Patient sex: F
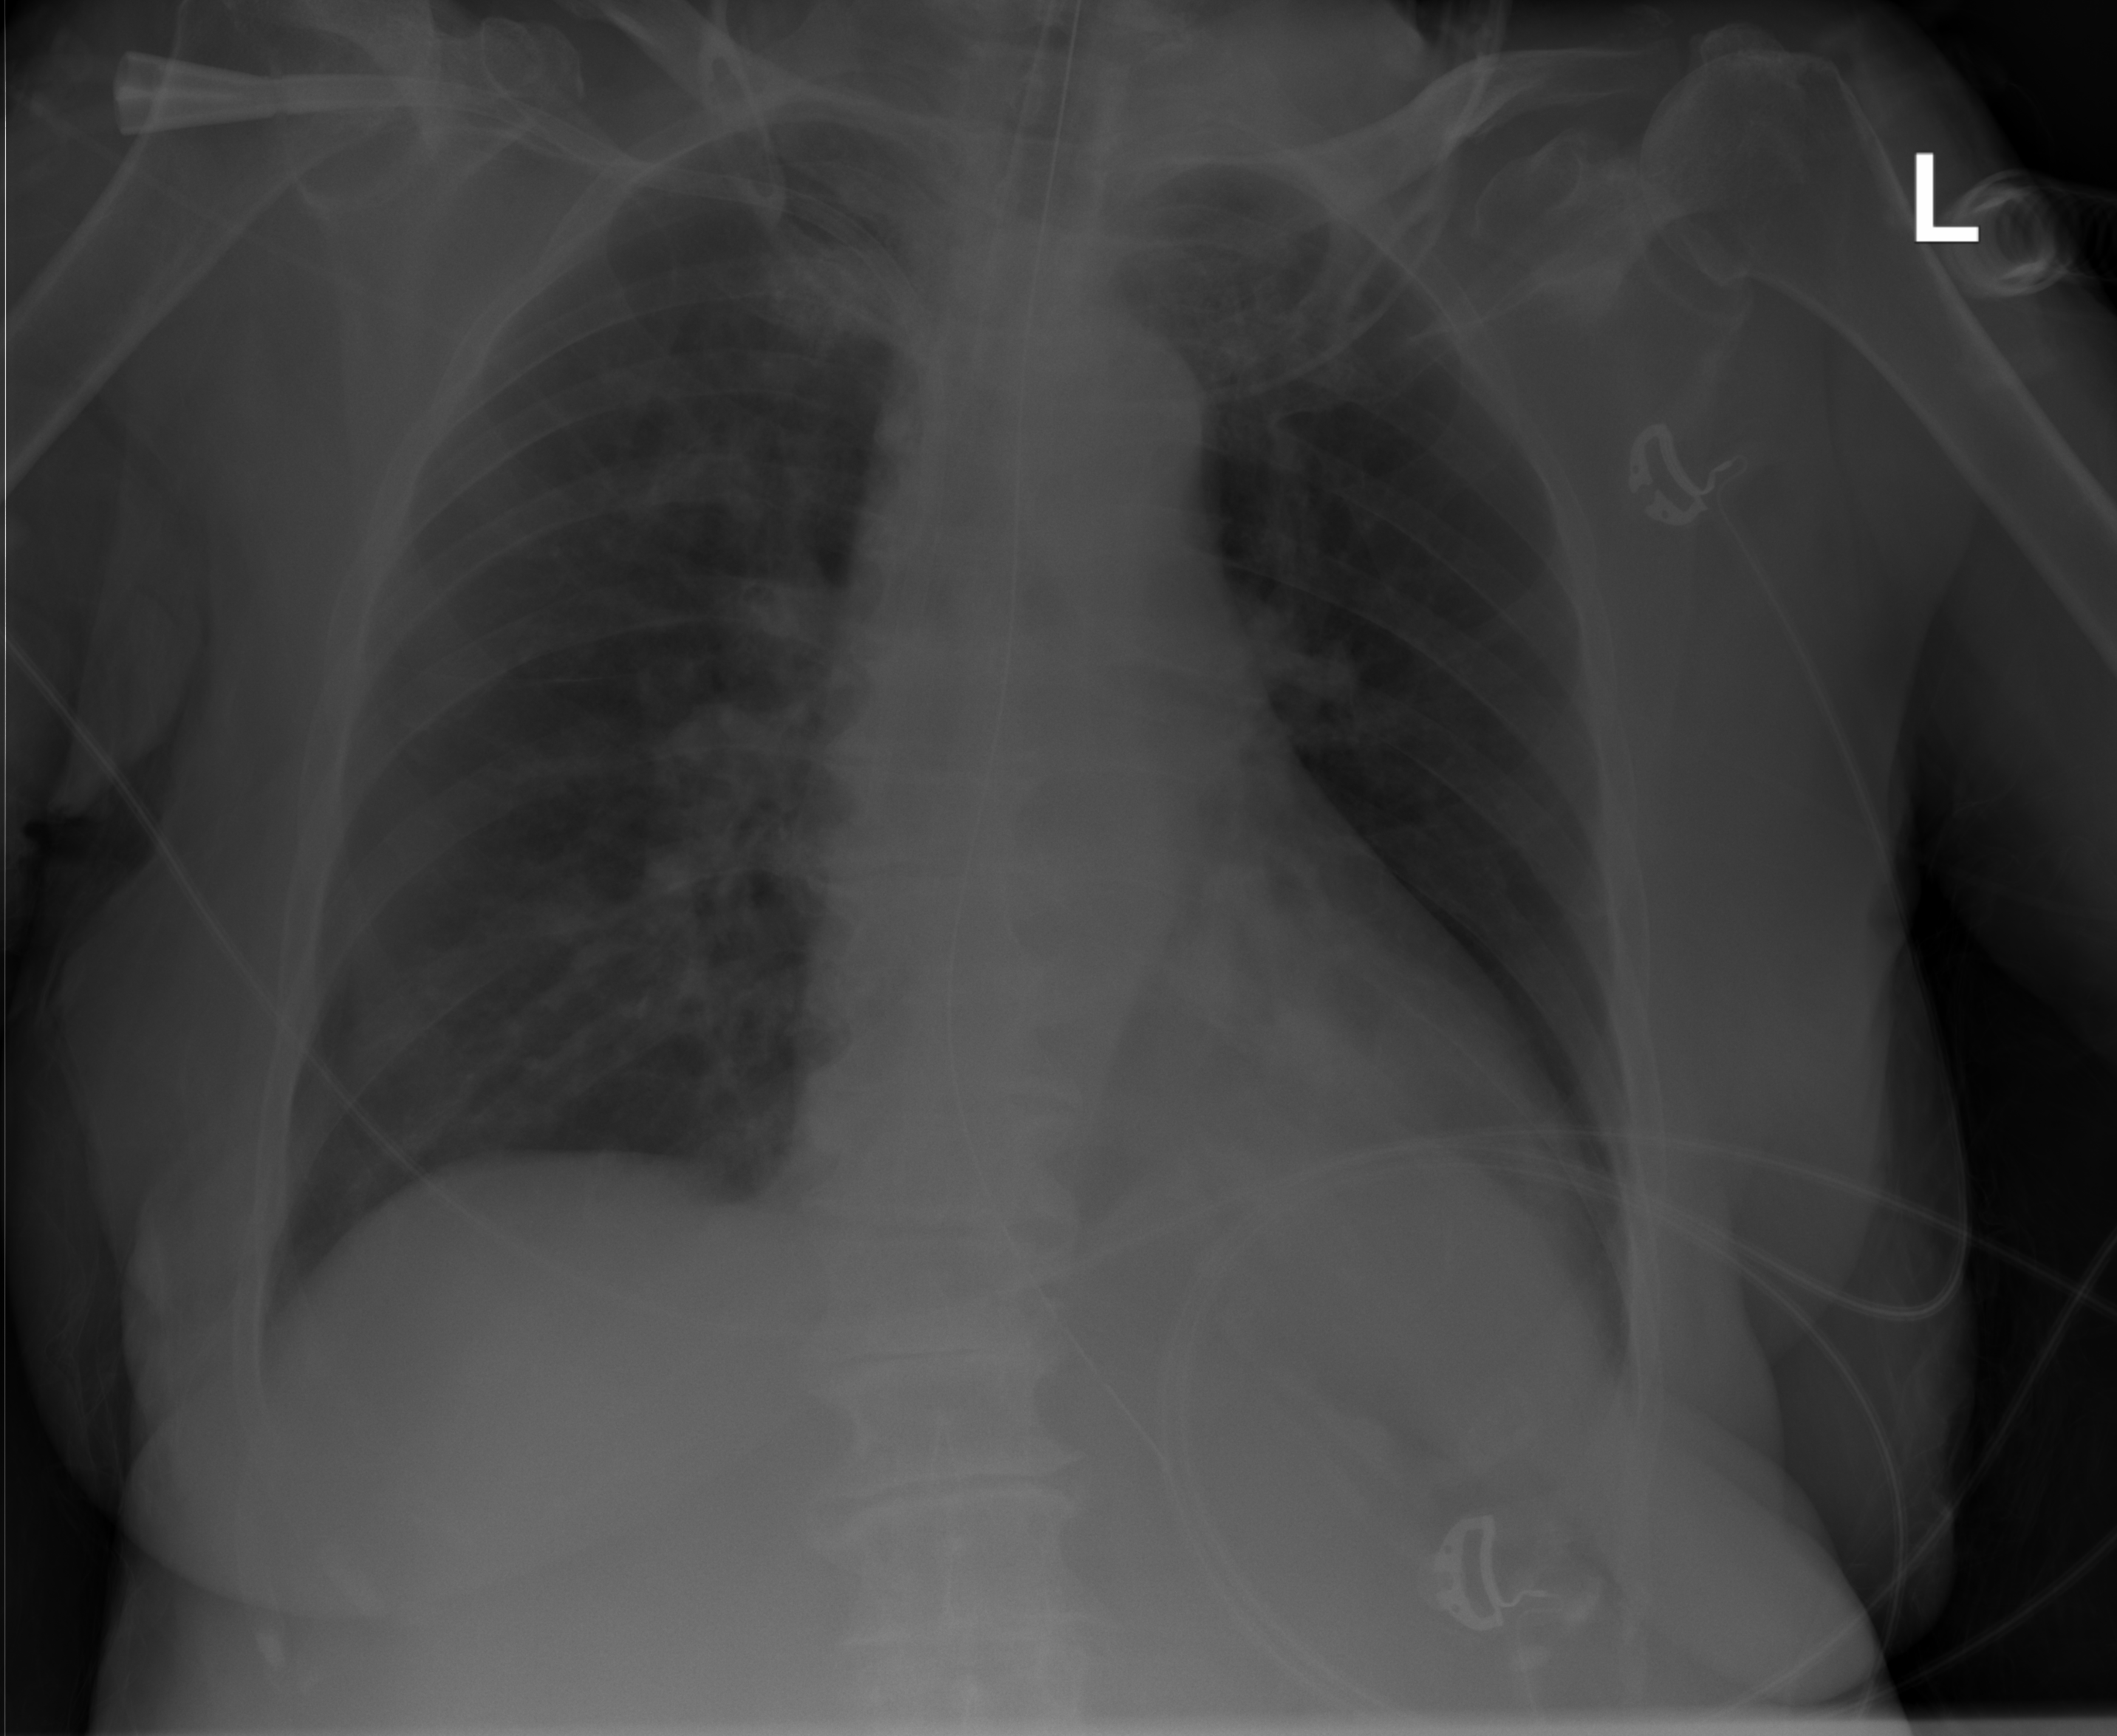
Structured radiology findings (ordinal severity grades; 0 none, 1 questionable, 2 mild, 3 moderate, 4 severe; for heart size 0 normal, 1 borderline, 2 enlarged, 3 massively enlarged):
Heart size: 0
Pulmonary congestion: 1
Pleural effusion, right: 0
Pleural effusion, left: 1
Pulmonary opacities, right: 2
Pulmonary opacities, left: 0
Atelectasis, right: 2
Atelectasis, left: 2